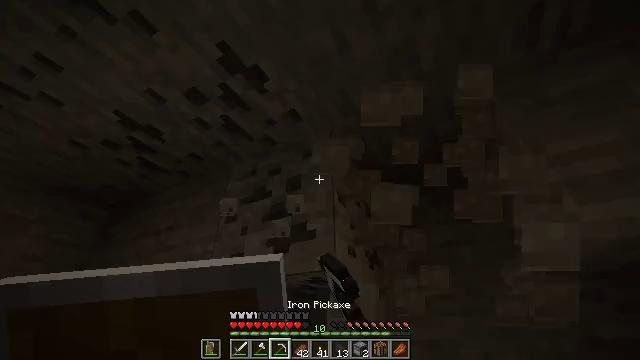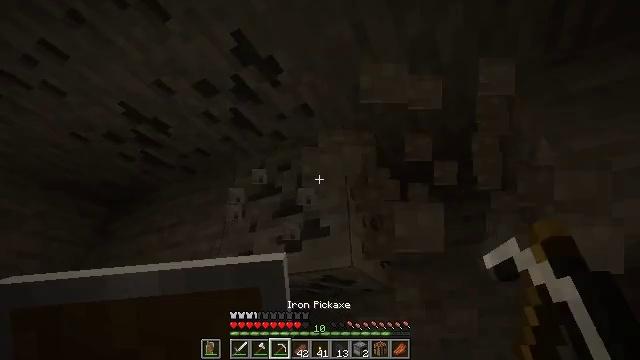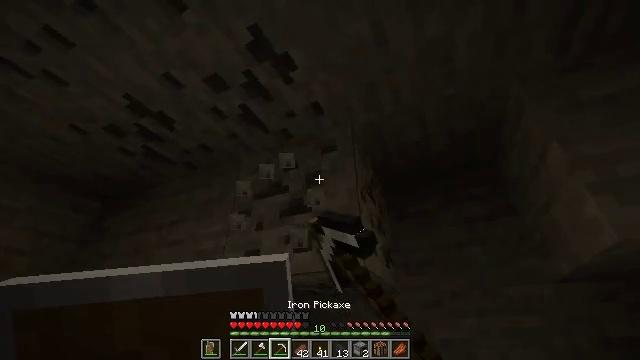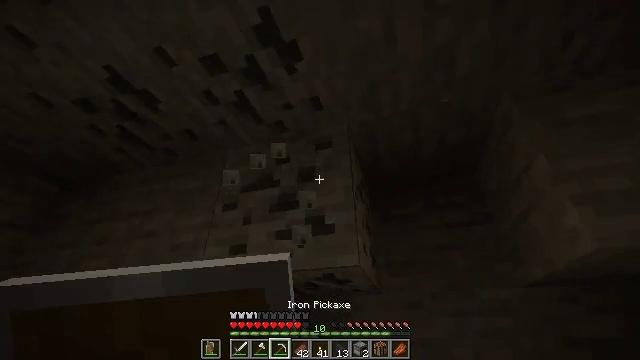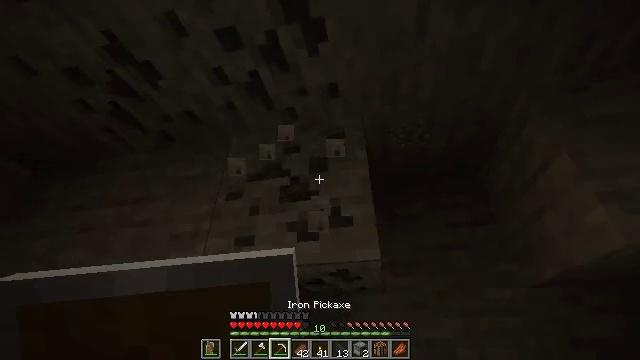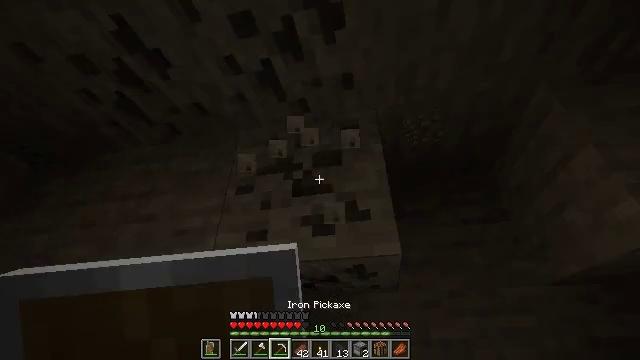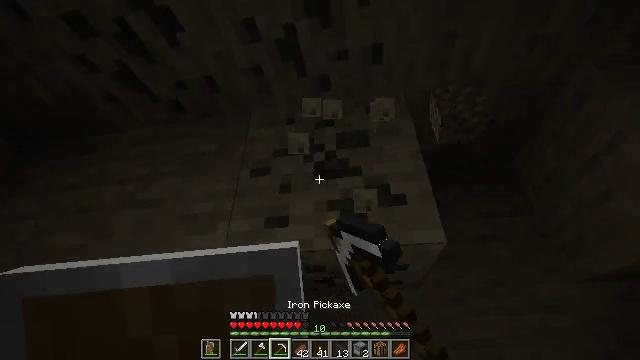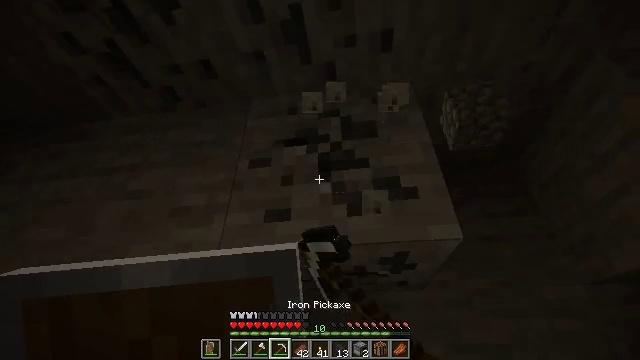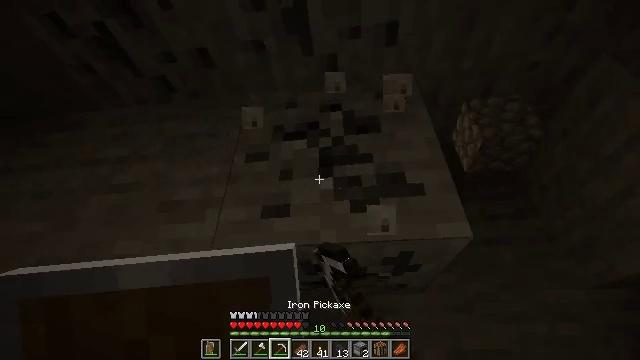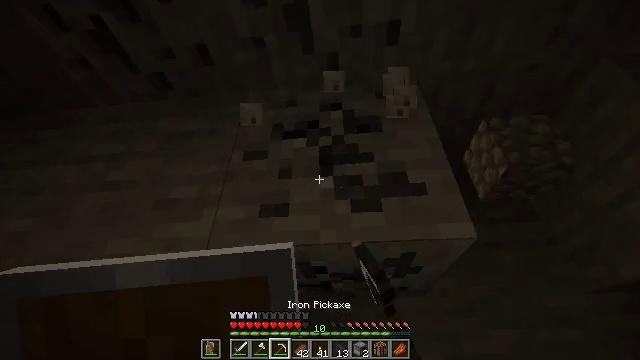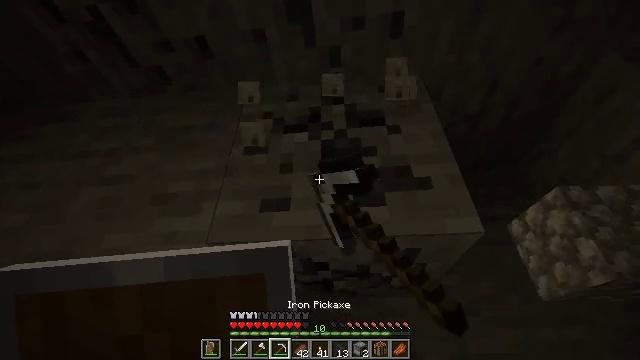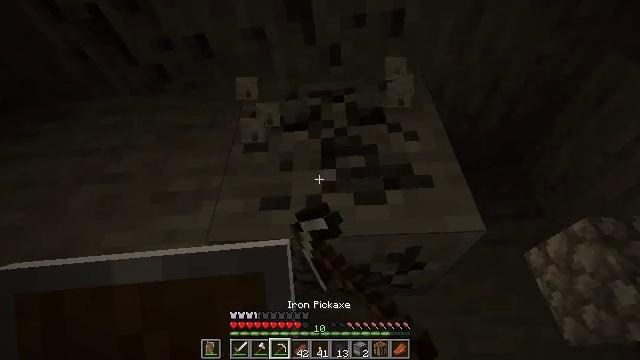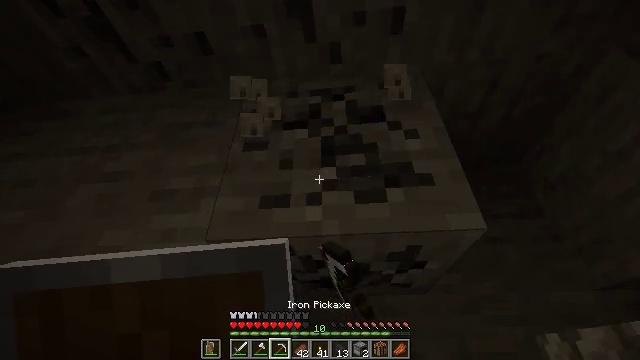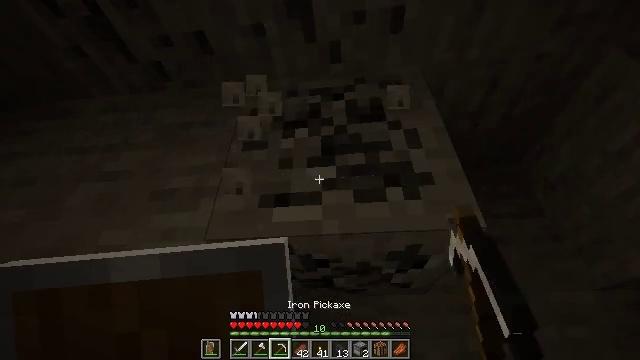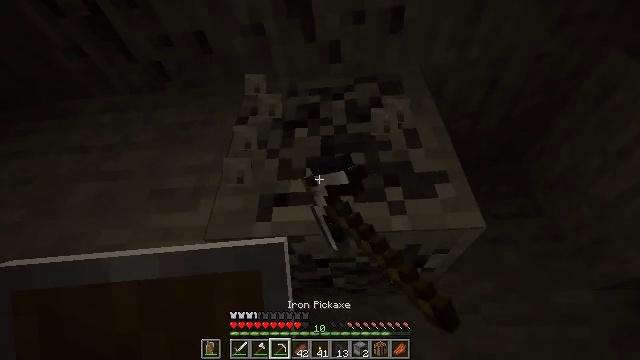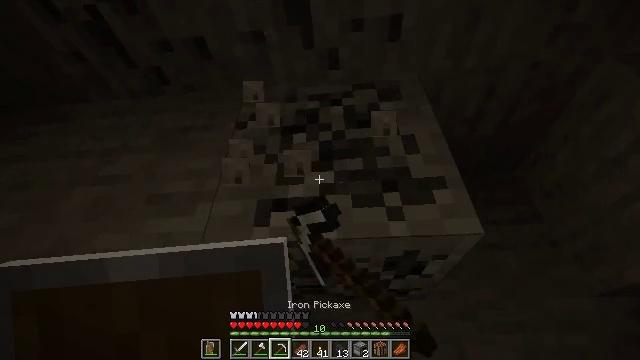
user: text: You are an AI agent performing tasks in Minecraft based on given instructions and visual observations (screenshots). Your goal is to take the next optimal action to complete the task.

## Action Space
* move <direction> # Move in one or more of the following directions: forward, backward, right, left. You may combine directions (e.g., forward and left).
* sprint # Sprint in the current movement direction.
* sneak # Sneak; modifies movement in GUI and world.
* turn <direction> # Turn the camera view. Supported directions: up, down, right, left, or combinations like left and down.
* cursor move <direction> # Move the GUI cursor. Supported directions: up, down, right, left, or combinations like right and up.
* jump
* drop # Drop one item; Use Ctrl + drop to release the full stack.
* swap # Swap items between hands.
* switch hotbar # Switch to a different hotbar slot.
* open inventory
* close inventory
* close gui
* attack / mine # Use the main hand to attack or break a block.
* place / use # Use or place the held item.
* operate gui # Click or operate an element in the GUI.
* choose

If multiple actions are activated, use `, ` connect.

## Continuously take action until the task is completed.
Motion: motion action
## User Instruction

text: Break the coal ore to collect coal.
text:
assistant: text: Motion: move left, turn right, attack / mine
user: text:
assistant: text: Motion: move left, turn right, attack / mine
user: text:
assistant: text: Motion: move forward and move left, turn right, attack / mine
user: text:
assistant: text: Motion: move forward and move left, turn right, attack / mine
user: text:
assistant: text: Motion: move forward and move left, attack / mine
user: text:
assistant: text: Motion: move forward, turn right, attack / mine
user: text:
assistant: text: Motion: turn right, attack / mine
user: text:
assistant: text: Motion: turn right, attack / mine
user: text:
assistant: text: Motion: attack / mine
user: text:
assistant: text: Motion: attack / mine
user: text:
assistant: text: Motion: attack / mine
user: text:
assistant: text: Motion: attack / mine
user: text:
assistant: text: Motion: attack / mine
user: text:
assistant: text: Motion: attack / mine
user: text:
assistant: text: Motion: turn up, attack / mine
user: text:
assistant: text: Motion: attack / mine
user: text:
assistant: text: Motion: attack / mine
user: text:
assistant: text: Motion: attack / mine
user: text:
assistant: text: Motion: turn up, attack / mine
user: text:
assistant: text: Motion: turn up, attack / mine
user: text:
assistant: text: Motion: turn up, attack / mine
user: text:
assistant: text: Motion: attack / mine
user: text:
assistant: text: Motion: attack / mine
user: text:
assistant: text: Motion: attack / mine
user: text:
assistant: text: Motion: turn right and up, attack / mine
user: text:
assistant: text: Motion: turn up, attack / mine
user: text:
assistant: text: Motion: attack / mine
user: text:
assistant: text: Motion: turn right and down, attack / mine
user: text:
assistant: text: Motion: attack / mine
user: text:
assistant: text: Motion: attack / mine